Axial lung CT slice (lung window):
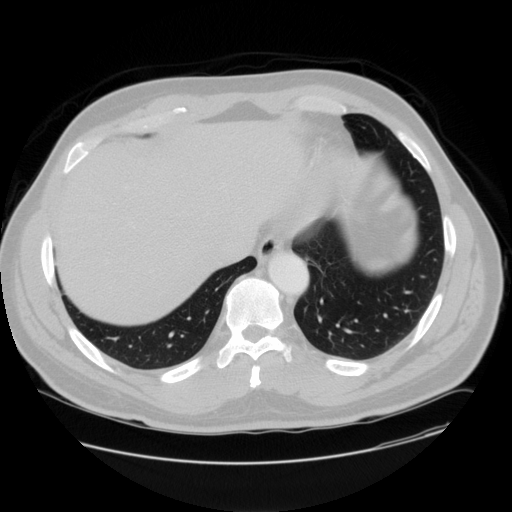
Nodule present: no